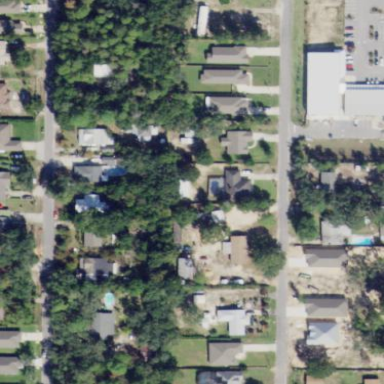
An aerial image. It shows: Single-family residential area.